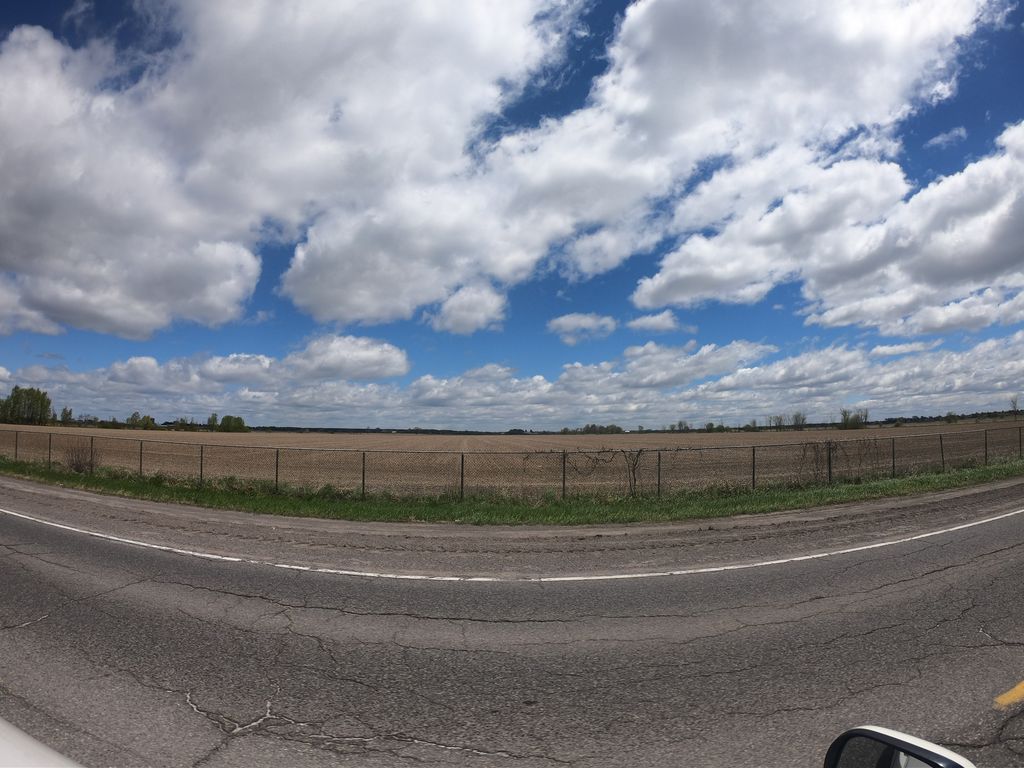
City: ottawa-gatineau